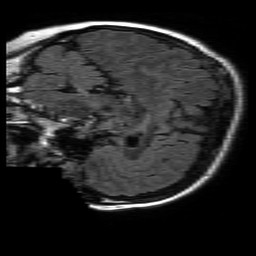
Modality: FLAIR
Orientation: sagittal
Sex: female
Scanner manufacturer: philips
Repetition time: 11 s
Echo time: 0.125 s